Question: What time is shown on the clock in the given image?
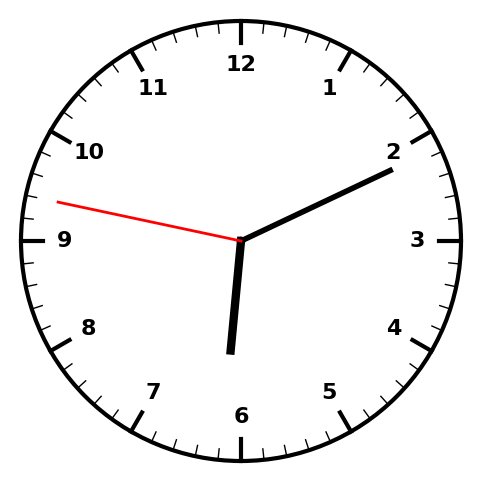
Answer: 06:10:47